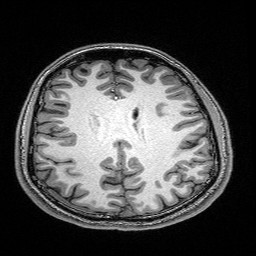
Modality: T1w
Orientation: coronal